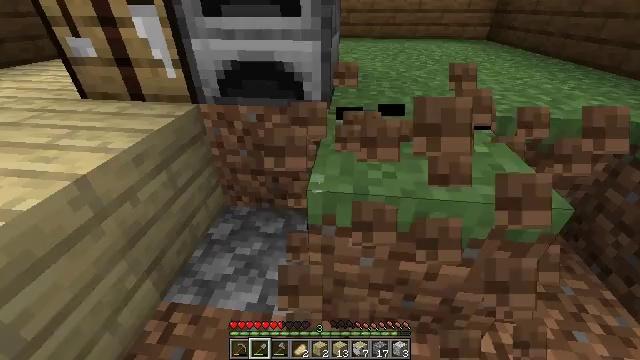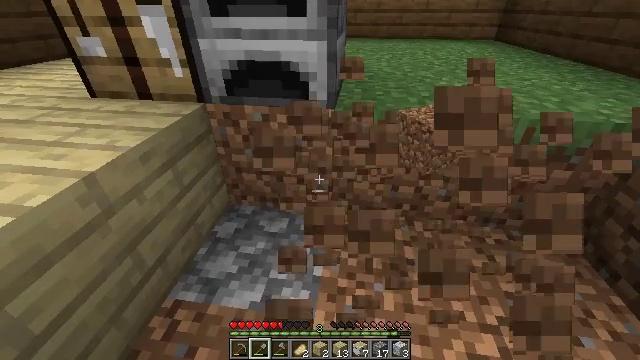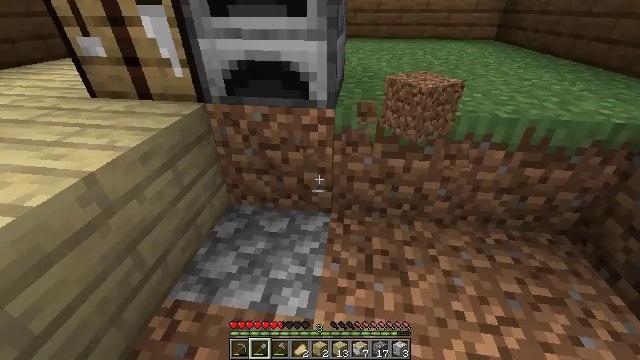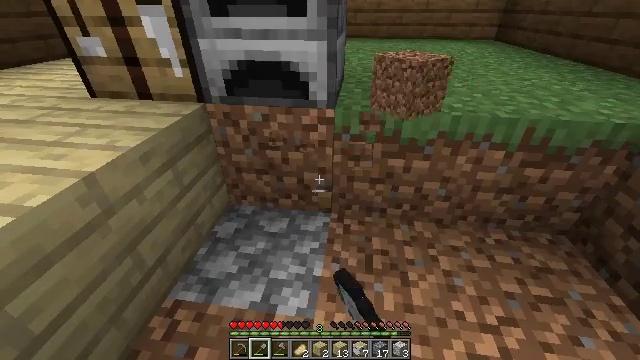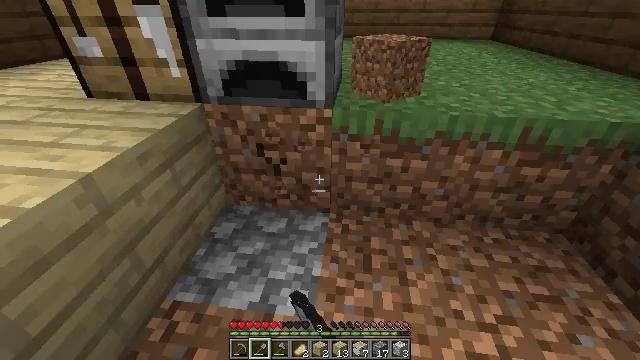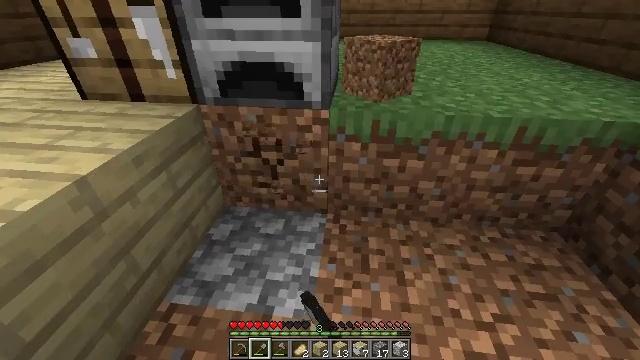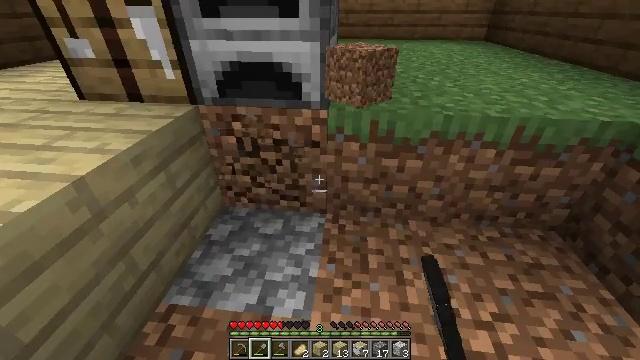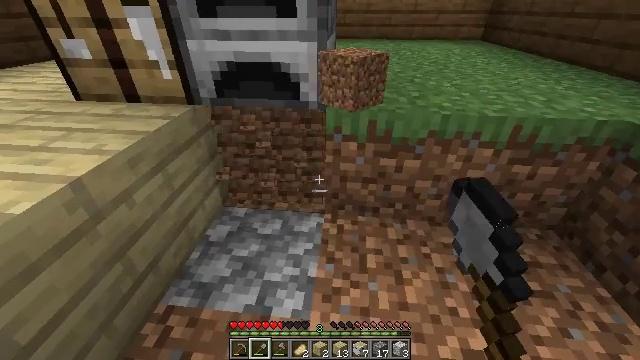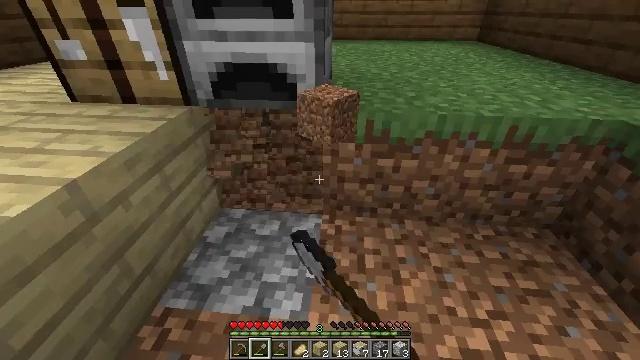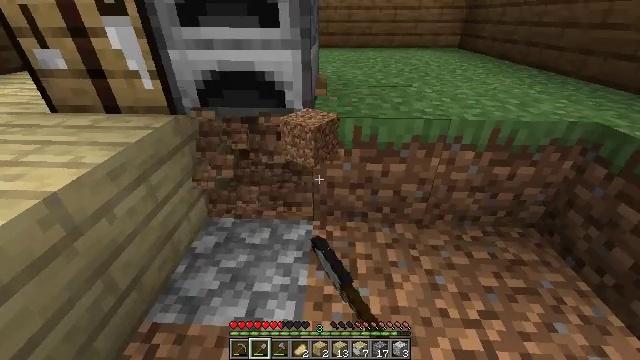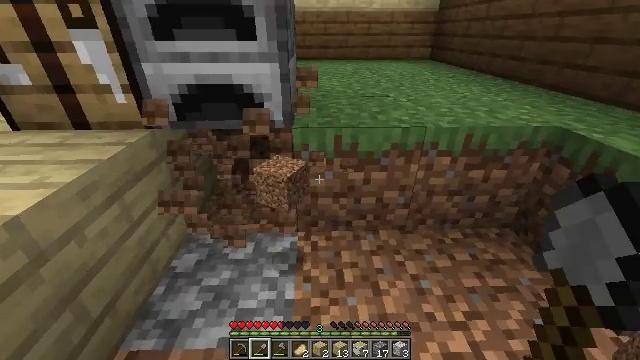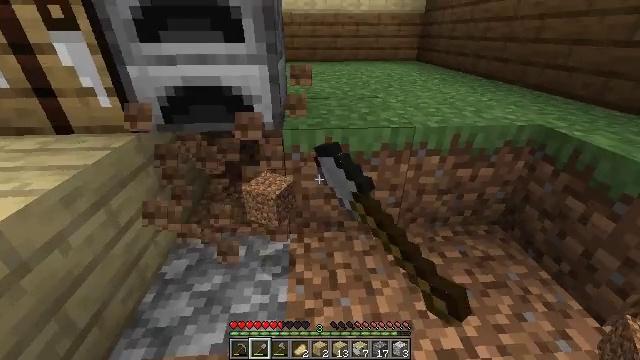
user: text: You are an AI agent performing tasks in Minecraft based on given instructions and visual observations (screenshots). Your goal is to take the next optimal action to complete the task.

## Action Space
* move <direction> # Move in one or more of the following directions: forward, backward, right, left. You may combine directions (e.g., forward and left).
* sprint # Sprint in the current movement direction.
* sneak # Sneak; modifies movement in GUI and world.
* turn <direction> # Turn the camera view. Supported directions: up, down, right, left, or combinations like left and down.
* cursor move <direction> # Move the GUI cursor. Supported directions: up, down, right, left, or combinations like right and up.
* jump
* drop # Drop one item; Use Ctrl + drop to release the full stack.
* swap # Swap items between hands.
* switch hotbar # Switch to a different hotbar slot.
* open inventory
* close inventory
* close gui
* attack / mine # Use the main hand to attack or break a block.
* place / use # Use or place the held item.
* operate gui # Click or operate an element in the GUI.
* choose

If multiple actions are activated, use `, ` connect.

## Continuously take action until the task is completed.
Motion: motion action
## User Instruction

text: Collect dirt by holding left button.
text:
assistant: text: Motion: turn left
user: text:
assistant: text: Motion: attack / mine
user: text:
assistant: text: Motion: attack / mine
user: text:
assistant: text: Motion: attack / mine
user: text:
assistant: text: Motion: attack / mine
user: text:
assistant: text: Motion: attack / mine
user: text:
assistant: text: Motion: attack / mine
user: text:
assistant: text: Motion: attack / mine
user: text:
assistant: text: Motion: turn right and up, attack / mine
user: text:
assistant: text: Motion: turn right and up, attack / mine
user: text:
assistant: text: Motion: turn right
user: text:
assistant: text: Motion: no_op